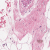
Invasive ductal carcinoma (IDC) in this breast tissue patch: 0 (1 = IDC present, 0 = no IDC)